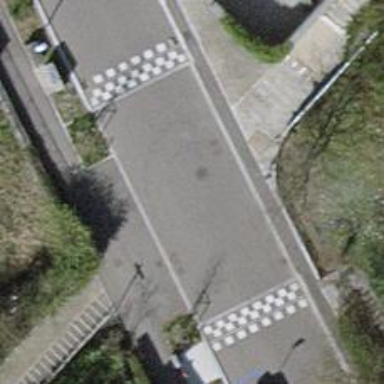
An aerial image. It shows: Unmarked crossing with traffic calming table on the road.